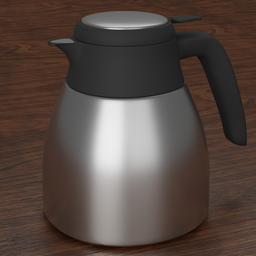
Label: tools